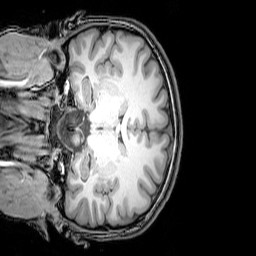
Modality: T1w
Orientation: coronal
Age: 22
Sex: female
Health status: healthy
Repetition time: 0.081 s
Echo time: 0.037 s